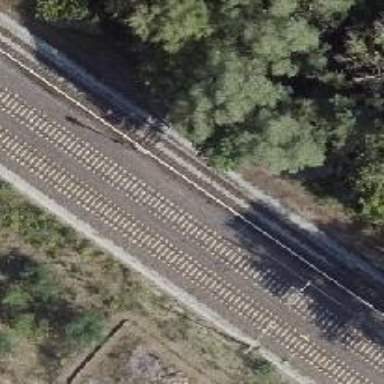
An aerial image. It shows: Railway signal.